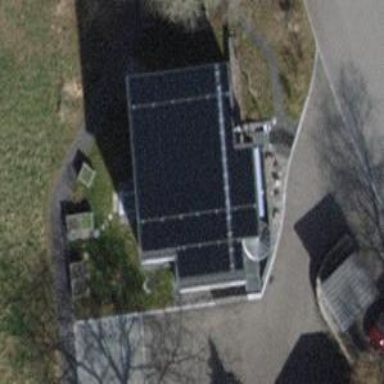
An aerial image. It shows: Small solar photovoltaic panel generator installed on roof.